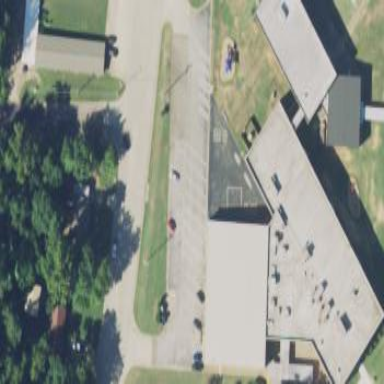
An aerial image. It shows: School building.